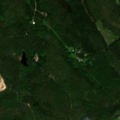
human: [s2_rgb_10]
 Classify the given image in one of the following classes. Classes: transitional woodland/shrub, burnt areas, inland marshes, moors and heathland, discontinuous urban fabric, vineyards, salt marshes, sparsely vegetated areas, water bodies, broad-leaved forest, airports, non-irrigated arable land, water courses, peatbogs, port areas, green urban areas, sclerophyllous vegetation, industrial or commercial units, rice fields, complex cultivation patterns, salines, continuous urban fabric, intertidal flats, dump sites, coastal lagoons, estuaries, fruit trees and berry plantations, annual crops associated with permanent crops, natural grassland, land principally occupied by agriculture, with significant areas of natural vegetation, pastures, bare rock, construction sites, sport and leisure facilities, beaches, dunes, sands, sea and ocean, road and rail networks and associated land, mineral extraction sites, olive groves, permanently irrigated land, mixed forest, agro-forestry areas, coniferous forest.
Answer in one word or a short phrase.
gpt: coniferous forest, mixed forest